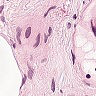
Metastatic tissue present: no